Question: I take data from four different pages and different domains.
1- .com
2- .co.uk
3- .ca
4- .co.jp
For all of the above i take number from Html and Convert them to Double using line:
'''
string lowestSellerPrice = (Convert.ToDouble(fbalPrice) +
Convert.ToDouble(fbalsPrice)).ToString();
'''
This works perfectly fine for the first 3 domains but for .co.jp even though there is always a number in 'fbalPrice' and 'fbalsPrice' it is always giving exception :
'''
Input string was not in a correct format
'''
Any suggestion as i have been struggling with this for too long now no result i also tried the 'try parse' solution but no luck.
See this:

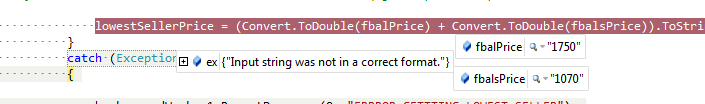
Answer: I solved it like this :
The string were like " 1234" and " 111" and i then did Replace(" ",""); . And only number lift this however did not work so i did this:
'''
if (fbalPrice.Contains(" "))
{
fbalPrice = fbalPrice.Remove(0, fbalPrice.IndexOf(" ") + 1).Replace(",","").Trim();
}
if(fbalsPrice.Contains(" "))
{
fbalsPrice = fbalsPrice.Remove(0, fbalsPrice.IndexOf(" ") + 1).Replace(",", "").Trim();
}
'''
And then added them and it worked.